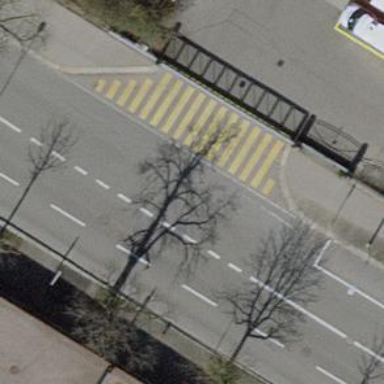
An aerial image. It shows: Tertiary road with asphalt surface. There are sidewalks on both sides and advisory cycle lane.